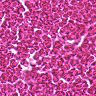
Metastatic tissue present: no